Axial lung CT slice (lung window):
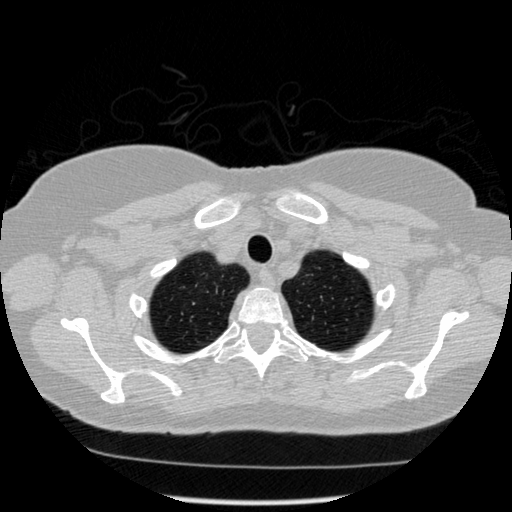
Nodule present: no